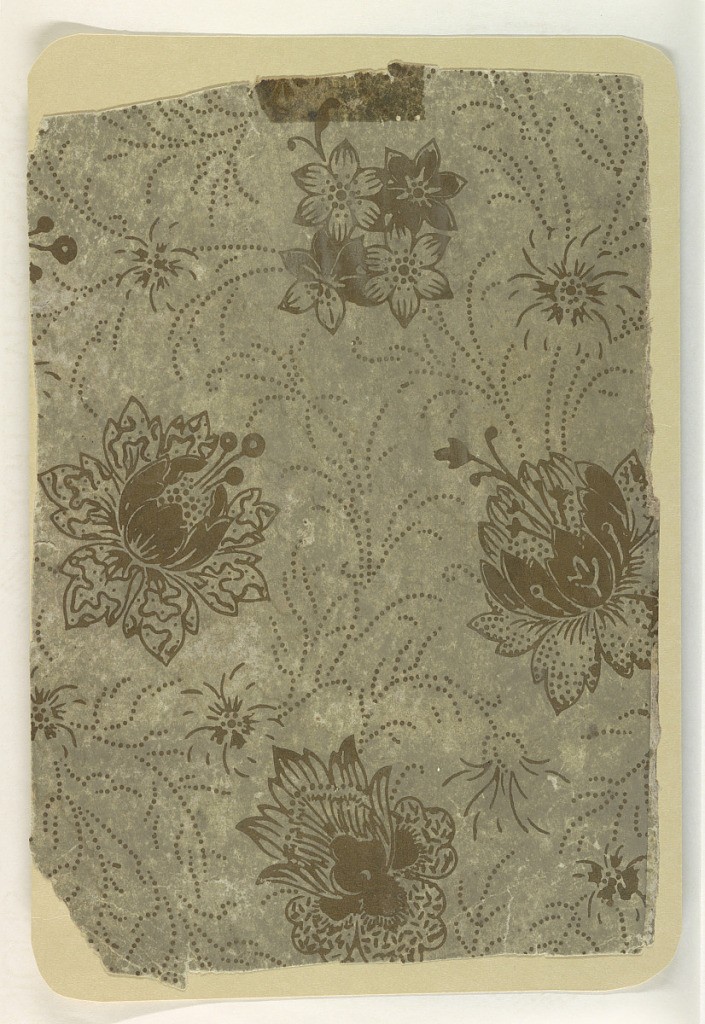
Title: Sidewall - fragment
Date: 1870–90
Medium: Machine-printed ?
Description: Aesthetic style design. Stylized floral motifs in metallic gold. Vines and tendrils are represented by a dotted pattern. Printed on a now-mottled gray background.